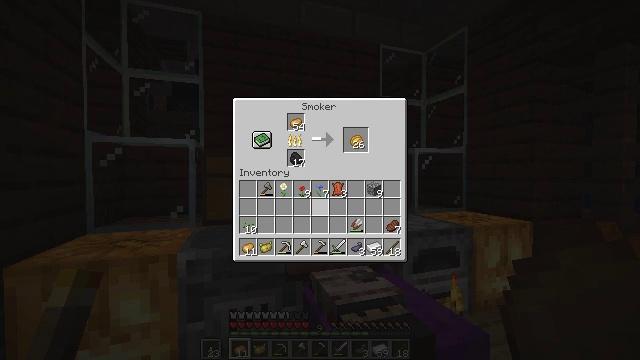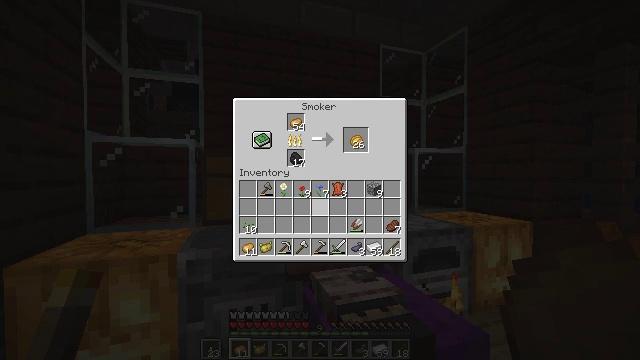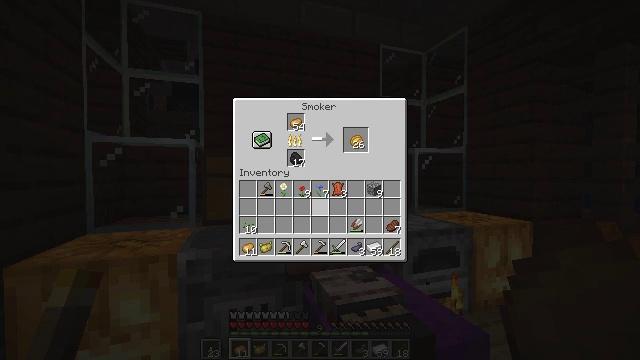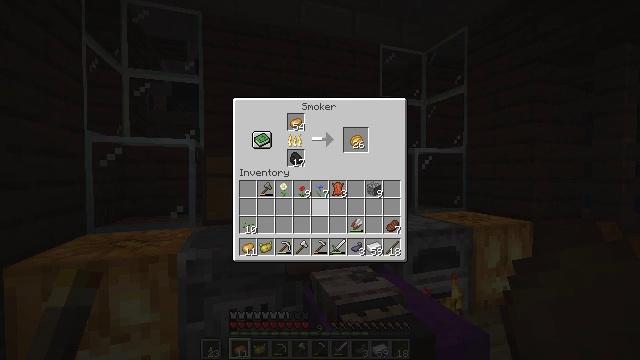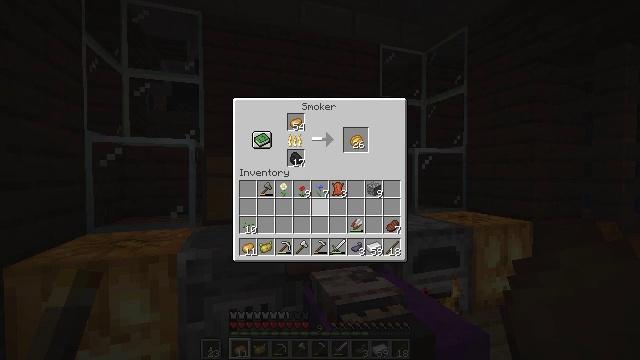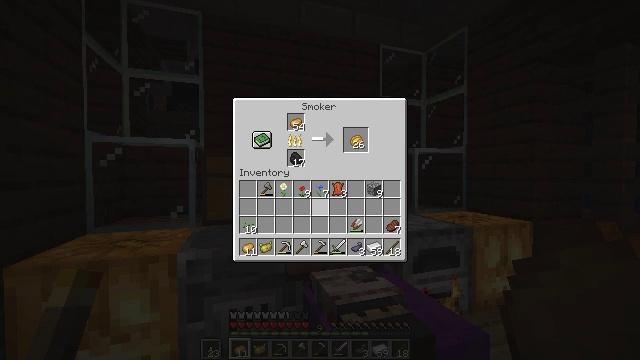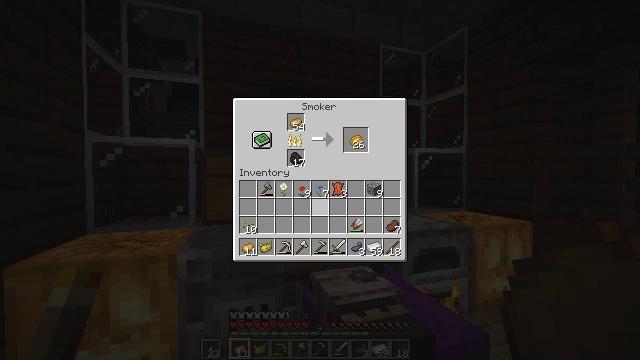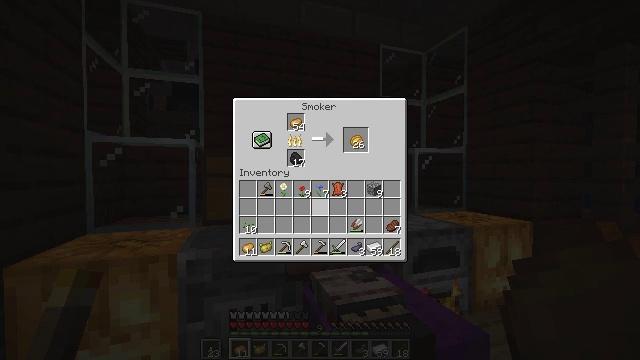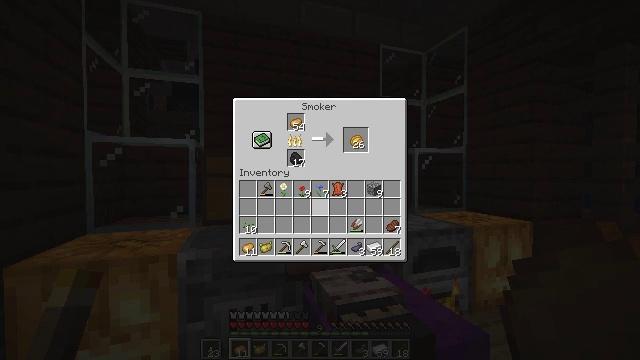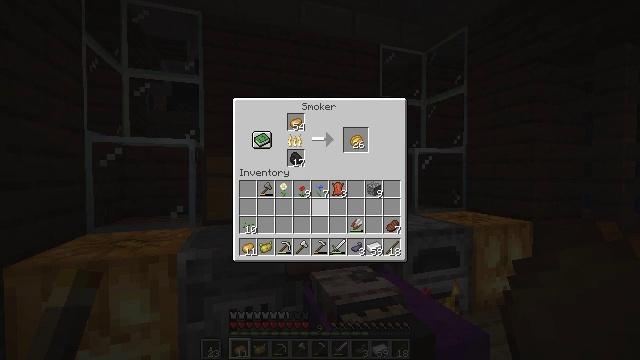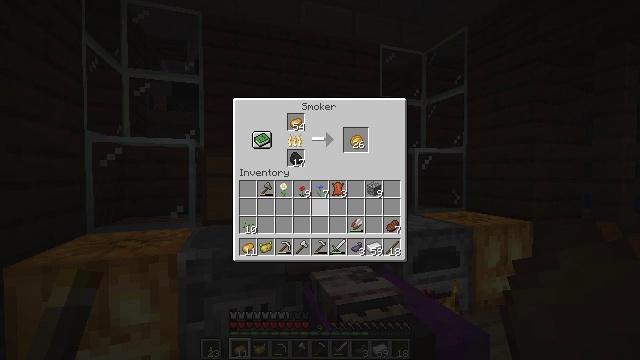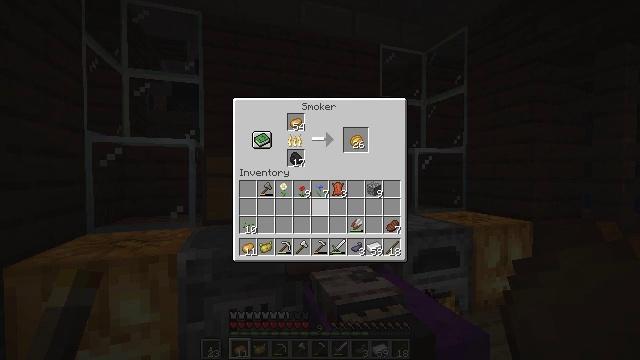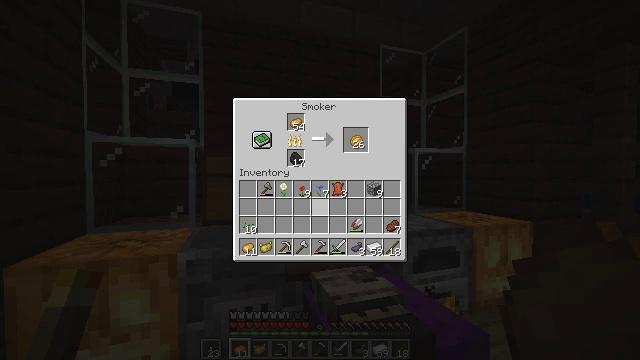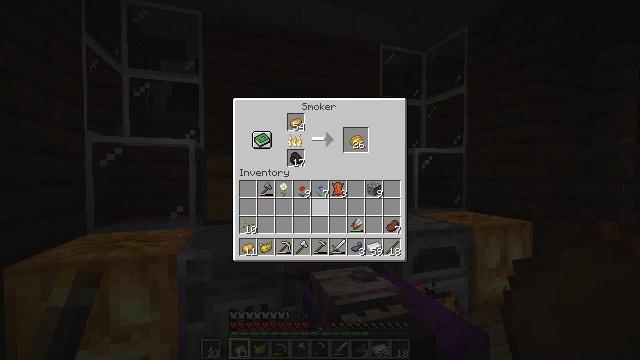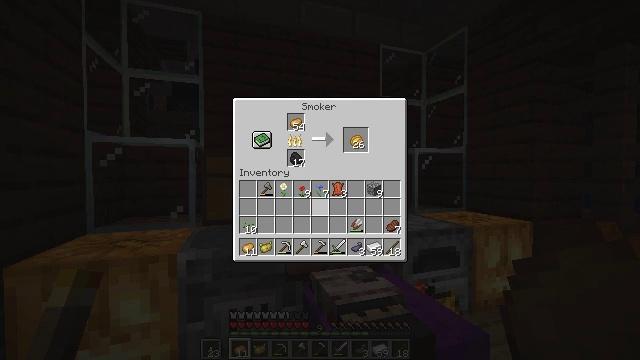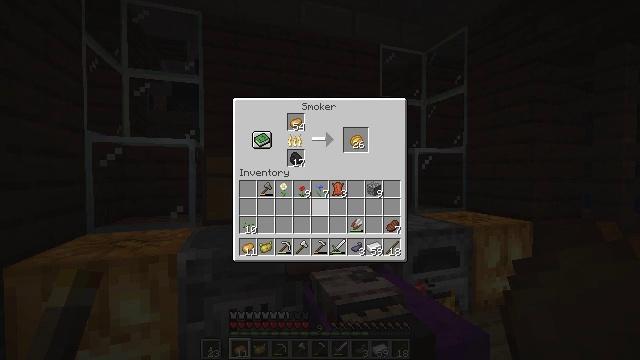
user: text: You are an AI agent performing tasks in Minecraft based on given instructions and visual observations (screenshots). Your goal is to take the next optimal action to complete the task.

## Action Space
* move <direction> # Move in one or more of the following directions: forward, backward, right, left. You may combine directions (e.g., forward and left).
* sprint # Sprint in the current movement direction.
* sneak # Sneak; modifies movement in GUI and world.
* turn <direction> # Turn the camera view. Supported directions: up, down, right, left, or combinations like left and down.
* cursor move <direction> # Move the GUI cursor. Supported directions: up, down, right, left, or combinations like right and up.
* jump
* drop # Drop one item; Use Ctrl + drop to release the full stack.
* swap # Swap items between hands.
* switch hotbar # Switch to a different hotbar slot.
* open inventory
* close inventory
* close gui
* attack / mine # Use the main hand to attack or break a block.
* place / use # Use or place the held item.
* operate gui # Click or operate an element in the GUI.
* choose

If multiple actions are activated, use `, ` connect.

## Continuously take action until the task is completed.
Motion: motion action
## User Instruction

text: Use a furnace to make a baked potato.
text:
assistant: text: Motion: no_op
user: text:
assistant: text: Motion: no_op
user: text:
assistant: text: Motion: no_op
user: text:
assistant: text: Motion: no_op
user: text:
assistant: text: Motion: no_op
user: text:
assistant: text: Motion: no_op
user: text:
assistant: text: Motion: no_op
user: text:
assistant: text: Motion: no_op
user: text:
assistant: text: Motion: no_op
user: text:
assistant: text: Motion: no_op
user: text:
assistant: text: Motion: no_op
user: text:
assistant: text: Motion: no_op
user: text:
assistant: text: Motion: no_op
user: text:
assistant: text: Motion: no_op
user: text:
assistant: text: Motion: no_op
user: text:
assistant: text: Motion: no_op
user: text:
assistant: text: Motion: no_op
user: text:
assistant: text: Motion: no_op
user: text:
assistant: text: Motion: no_op
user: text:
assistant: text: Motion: no_op
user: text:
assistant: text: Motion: no_op
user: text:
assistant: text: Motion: no_op
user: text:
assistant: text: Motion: no_op
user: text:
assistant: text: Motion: no_op
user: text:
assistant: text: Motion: no_op
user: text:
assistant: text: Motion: no_op
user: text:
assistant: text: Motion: no_op
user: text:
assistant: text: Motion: no_op
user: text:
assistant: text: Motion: no_op
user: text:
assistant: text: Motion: no_op